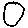
Label: circle